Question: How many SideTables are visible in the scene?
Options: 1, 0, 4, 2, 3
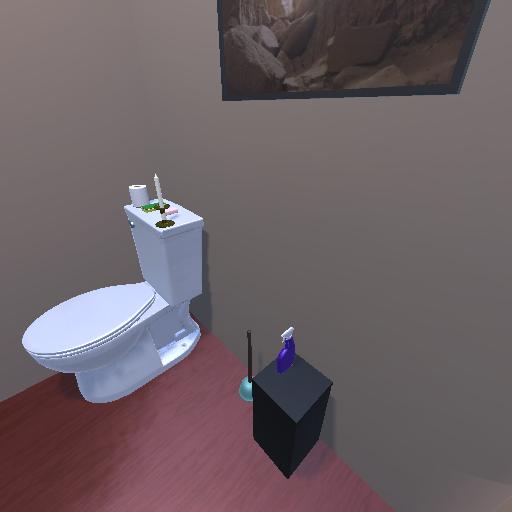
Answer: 1